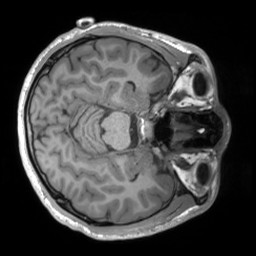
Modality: T1w
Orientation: axial
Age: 22
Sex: female
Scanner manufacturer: siemens
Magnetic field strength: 3 T
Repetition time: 1.8 s
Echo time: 0.00241 s